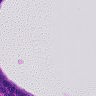
Metastatic tissue present: yes